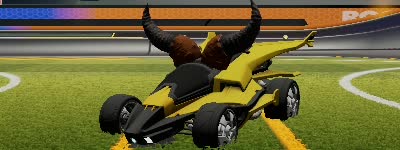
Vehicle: aftershock